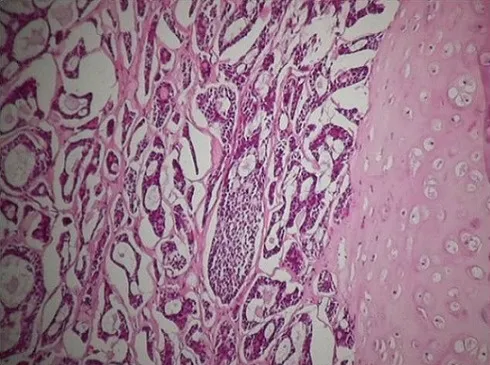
Histologic specimen showing adenoid cystic carcinoma mixed with tubular and cribriform pattern (H&E, original magnification x 10).
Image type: pathology (h&e)